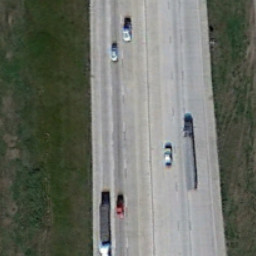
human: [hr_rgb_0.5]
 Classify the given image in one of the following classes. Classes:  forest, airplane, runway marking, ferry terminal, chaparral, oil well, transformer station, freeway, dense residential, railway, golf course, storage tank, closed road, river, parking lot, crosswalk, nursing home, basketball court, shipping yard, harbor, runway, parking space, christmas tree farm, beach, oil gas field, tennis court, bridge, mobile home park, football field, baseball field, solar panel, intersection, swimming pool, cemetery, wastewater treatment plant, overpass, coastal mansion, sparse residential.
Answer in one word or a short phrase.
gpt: freeway